Aerial crown-view tile of a tropical tree (Barro Colorado Island, Panama), acquired 20250124:
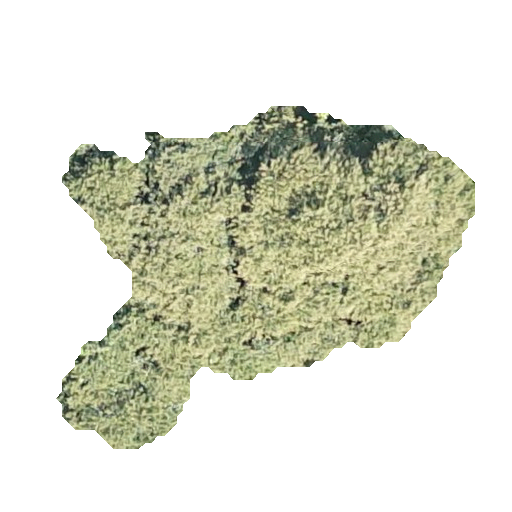
Species: Luehea seemannii
GBIF accepted scientific name: Luehea seemannii
Crown area: 130.827 m²